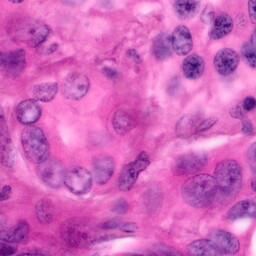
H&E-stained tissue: Pancreatic